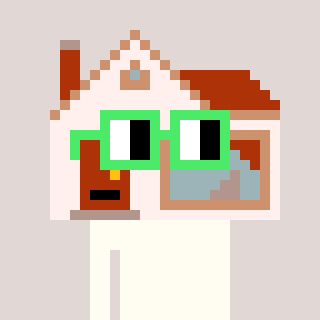
a pixel art character with square light green glasses, a house-shaped head and a cold-colored body on a warm background